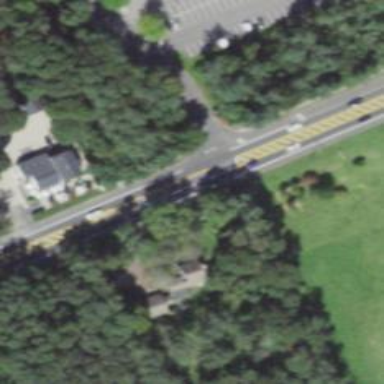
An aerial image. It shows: Unmarked crossing on footway.